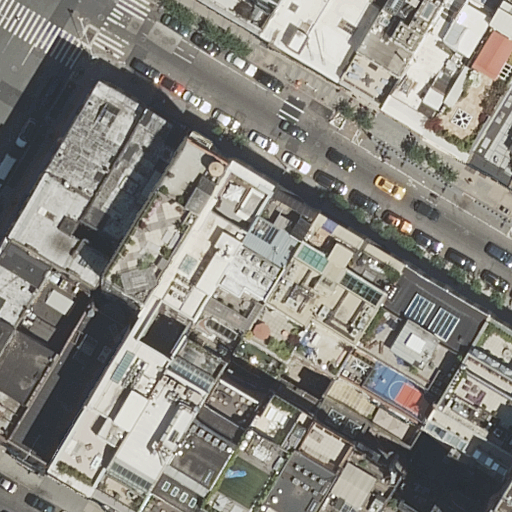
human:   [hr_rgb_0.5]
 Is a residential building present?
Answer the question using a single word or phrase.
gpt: yes

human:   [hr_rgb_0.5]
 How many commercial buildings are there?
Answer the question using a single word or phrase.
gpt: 0

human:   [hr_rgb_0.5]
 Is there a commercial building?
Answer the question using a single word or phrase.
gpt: no

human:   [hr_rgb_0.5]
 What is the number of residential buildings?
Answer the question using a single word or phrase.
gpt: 23

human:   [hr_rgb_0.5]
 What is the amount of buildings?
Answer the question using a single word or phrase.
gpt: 23

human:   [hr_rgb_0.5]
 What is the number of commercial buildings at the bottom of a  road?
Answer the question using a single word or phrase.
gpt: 0

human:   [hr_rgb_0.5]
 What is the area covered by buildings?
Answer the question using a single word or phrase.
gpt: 6946m2

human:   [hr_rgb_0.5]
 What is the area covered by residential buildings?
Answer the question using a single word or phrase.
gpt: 6946m2

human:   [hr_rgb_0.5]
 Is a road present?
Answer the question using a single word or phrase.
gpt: yes

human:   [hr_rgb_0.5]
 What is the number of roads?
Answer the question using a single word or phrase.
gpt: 2

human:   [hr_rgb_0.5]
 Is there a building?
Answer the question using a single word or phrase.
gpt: yes

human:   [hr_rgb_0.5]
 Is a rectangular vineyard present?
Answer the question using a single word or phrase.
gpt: no

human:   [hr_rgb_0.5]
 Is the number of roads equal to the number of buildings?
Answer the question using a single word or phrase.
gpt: no

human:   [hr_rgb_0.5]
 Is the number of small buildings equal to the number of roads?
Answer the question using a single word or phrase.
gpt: no

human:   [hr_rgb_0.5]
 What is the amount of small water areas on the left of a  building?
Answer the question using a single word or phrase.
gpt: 0

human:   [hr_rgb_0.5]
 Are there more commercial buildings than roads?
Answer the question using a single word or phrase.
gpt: no

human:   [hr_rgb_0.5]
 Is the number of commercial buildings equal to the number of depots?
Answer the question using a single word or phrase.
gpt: yes

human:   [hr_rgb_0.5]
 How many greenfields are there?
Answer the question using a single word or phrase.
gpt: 0

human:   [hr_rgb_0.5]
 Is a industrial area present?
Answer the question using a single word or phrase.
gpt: no

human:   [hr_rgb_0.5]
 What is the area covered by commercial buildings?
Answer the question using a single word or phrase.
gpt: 0m2

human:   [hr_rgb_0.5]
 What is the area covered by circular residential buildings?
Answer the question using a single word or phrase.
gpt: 0m2

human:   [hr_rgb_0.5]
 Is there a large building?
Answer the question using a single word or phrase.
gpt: yes

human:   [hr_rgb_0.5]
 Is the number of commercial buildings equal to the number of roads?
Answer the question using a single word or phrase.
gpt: no

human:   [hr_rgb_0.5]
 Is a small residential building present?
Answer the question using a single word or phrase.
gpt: yes

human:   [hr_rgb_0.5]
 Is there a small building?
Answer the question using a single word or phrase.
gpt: yes

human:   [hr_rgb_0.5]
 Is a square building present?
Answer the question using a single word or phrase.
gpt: no

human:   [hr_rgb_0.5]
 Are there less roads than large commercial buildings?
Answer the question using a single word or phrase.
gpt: no

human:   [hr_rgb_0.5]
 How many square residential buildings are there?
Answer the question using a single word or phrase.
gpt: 0

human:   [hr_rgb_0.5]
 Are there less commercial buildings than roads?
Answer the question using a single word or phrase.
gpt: yes

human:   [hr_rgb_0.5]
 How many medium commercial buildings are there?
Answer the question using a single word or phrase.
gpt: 0

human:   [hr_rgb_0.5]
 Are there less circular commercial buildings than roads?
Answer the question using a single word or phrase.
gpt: yes

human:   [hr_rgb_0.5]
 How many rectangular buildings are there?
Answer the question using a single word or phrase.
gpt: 18

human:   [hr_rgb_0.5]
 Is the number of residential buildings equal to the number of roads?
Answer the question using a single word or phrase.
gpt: no

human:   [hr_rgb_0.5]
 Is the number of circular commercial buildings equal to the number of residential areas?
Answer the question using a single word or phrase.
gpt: yes

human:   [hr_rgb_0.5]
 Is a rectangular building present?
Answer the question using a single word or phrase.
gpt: yes

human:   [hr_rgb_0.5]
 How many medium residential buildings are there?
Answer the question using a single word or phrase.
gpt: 14

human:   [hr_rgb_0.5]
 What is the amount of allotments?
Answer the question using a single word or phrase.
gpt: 0

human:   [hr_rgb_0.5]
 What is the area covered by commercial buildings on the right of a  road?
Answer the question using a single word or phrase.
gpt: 0m2

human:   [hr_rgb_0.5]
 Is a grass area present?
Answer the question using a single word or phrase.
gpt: no

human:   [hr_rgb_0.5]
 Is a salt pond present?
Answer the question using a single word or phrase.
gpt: no

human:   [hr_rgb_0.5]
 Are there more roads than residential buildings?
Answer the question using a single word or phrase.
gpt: no

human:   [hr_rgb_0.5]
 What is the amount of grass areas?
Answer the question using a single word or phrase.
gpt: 0

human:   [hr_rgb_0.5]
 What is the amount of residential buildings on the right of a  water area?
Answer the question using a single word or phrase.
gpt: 0

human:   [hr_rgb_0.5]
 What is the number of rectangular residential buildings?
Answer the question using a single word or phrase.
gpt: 18

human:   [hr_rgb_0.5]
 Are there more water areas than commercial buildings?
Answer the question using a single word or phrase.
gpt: no

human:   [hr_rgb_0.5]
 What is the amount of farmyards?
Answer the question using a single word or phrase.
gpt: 0

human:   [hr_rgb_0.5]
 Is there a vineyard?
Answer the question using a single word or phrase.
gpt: no

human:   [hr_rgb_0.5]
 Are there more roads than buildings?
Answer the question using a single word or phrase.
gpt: no

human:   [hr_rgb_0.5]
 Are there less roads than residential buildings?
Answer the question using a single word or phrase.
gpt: yes

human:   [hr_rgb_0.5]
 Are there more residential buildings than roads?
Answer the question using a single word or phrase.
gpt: yes

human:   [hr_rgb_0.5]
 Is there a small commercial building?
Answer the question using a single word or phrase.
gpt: no

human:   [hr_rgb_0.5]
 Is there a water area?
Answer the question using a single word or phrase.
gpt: no

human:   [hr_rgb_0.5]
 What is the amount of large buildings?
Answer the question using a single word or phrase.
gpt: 4

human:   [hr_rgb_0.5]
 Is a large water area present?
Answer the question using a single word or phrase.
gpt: no

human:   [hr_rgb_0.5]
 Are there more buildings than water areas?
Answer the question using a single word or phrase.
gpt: yes

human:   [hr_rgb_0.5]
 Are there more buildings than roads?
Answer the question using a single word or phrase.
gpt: yes

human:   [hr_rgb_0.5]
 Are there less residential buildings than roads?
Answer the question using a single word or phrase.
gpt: no

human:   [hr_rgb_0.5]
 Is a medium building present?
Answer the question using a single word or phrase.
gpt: yes

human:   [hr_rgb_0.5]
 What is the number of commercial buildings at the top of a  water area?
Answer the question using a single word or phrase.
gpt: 0

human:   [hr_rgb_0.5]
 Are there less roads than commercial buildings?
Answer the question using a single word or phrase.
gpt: no

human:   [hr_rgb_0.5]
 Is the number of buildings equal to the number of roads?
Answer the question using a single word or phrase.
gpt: no

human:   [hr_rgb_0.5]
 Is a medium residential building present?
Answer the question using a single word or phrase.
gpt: yes

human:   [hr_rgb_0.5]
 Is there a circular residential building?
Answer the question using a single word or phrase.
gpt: no

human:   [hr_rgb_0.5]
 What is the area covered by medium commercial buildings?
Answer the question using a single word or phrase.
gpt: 0m2